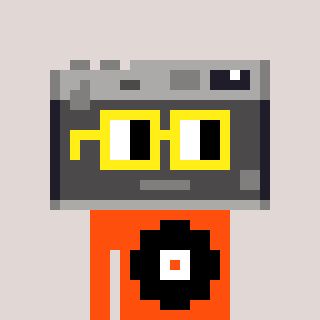
a pixel art character with square yellow glasses, a camera-shaped head and a orange-colored body on a warm background